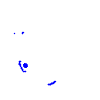
Particle: electron